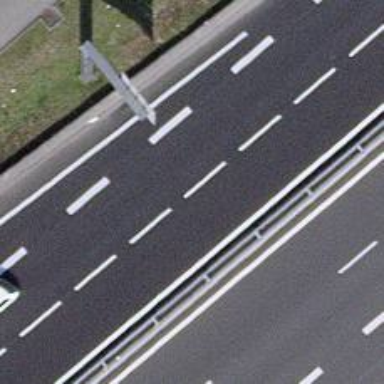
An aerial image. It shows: Motorway junction.